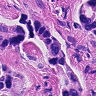
Metastatic tissue present: yes